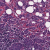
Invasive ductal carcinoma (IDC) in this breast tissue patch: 1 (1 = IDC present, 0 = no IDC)